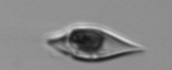
Label: Amphidinium